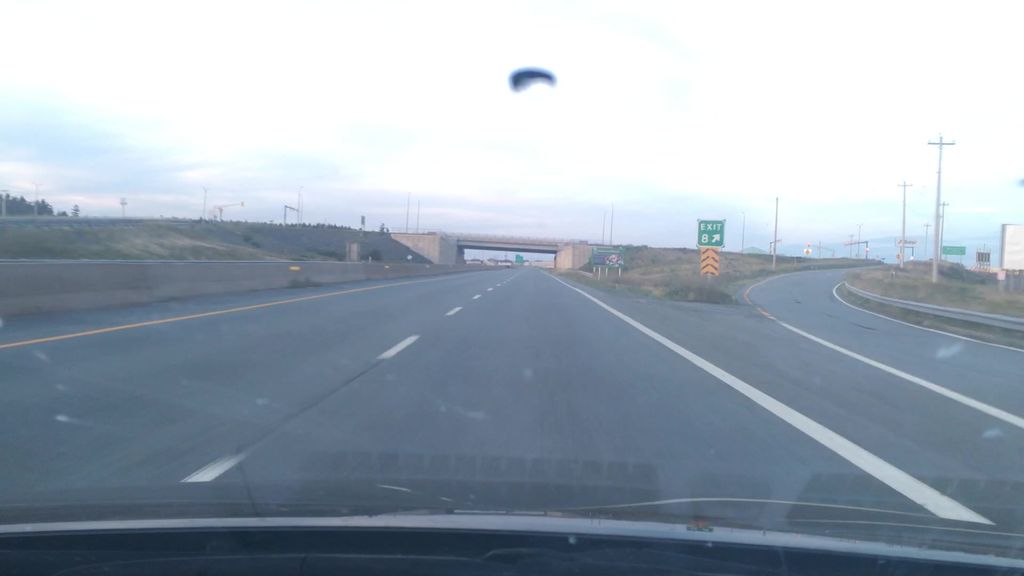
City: halifax